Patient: sex F, age 60
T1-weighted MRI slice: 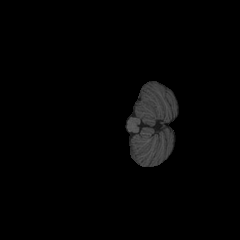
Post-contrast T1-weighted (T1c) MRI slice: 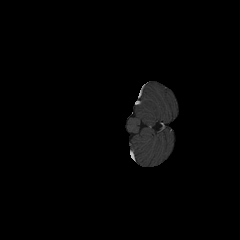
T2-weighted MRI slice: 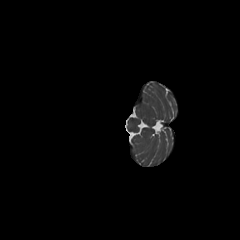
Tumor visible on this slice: no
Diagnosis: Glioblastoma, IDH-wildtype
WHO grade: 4